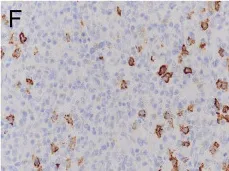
Pathological characteristics of the tumor. H&E stained image showing that the tumor contained a mixture of proliferative spindle cells and a large number of small lymphocytes and plasma cells. CD20. Staining, the oval tumor cells were negative, and there were positive T cells and B cells infiltrated in the background. And 400X H&E, hematoxylin and eosin;EBER, Epstein-Barr virus-encoded RNA.
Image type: pathology (immunostaining)